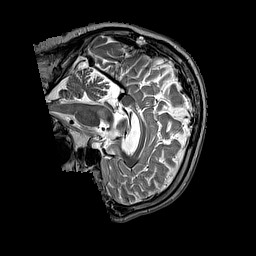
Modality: T2w
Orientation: sagittal
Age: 56
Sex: male
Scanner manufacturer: siemens
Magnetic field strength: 3 T
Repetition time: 3.2 s
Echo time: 0.212 s